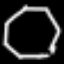
Label: octagon